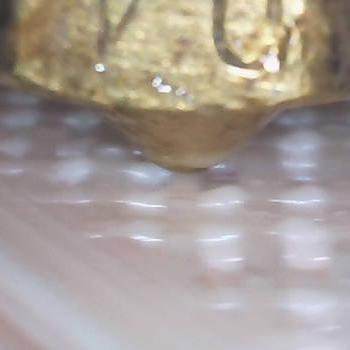
Flow rate: 105%